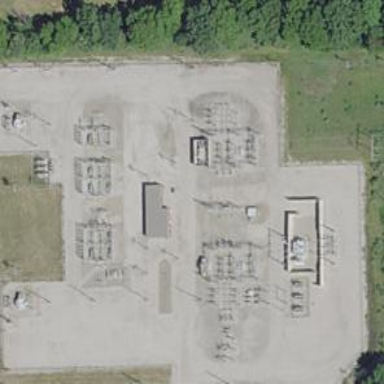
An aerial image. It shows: Switch for power supply.